Question: I have following objects stacked in a 1D array:
'''
var colors = ["#FF0000", "#00FF00", "#0000FF", "#FF00FF", "#00FFFF"];
var array1D = [
{ level: 1, x: 0, y: 0 },
{ level: 1, x: 0, y: 1 },
{ level: 1, x: 1, y: 0 },
{ level: 4, x: 8, y: 8 },
{ level: 4, x: 8, y: 9 },
{ level: 5, x: 18, y: 16 },
{ level: 5, x: 18, y: 17 },
{ level: 5, x: 19, y: 16 },
{ level: 5, x: 19, y: 17 },
{ level: 5, x: 18, y: 18 },
{ level: 5, x: 18, y: 19 },
{ level: 5, x: 19, y: 18 },
{ level: 5, x: 19, y: 19 },
{ level: 4, x: 8, y: 10 },
{ level: 4, x: 8, y: 11 },
{ level: 5, x: 18, y: 20 },
{ level: 5, x: 18, y: 21 },
{ level: 5, x: 19, y: 20 },
{ level: 5, x: 19, y: 21 },
{ level: 4, x: 9, y: 11 },
{ level: 5, x: 20, y: 16 },
{ level: 5, x: 20, y: 17 },
{ level: 5, x: 21, y: 16 },
{ level: 5, x: 21, y: 17 },
{ level: 5, x: 20, y: 18 },
{ level: 5, x: 20, y: 19 },
{ level: 5, x: 21, y: 18 },
{ level: 5, x: 21, y: 19 },
{ level: 4, x: 11, y: 8 },
{ level: 5, x: 22, y: 18 },
{ level: 5, x: 22, y: 19 },
{ level: 5, x: 23, y: 18 },
{ level: 5, x: 23, y: 19 },
{ level: 5, x: 20, y: 20 },
{ level: 5, x: 20, y: 21 },
{ level: 5, x: 21, y: 20 },
{ level: 5, x: 21, y: 21 },
{ level: 4, x: 10, y: 11 },
{ level: 5, x: 22, y: 20 },
{ level: 5, x: 22, y: 21 },
{ level: 5, x: 23, y: 20 },
{ level: 5, x: 23, y: 21 },
{ level: 4, x: 11, y: 11 },
{ level: 2, x: 2, y: 3 },
{ level: 2, x: 3, y: 2 },
{ level: 2, x: 3, y: 3 }
];
'''
It's basically a quadtree structure, so you don't need to validate if you can build a tree from it or not.
Visually it looks like following illustration:

The code for viz is very simple:
'''
quad.sort(function(a_, b_){ return a_.level - b_.level; })
var canvas = document.createElement("canvas");
document.body.appendChild(canvas)
canvas.width = 512;
canvas.height = 512;
var ctx = canvas.getContext("2d");
quad.forEach(function(node_){
ctx.fillStyle = colors[node_.level - 1];
var w = 256;
for(var i = 0; i < node_.level; i++) { w /= 2; }
var x = 256;
for(var i = 0; i < node_.level; i++) { x /= 2; }
x *= node_.x;
var y = 256;
for(var i = 0; i < node_.level; i++) { y /= 2; }
y *= node_.y;
ctx.fillRect(x + 1, y + 1, w - 2, w - 2);
});
'''
The task is to build a tree out of these nodes in a fastest way as possible to get something like this:
'''
var result = [
{id: "0.1", children: null },
{id: "0.2", children: null },
{id: "0.3", children: null },
{id: "0.4", children: [
{ id: "0.1.1", children: [
...
] },
{ id: "0.1.2", children: [] },
{ id: "0.1.3", children: [] },
{ id: "0.1.4", children: [] },
] }
];
'''
UPDATE:
ID's are generating by this logic--top-left is 1, top-right is 2, bottom-left is 3, bottom-right is 4.
So, i.e. left green square at the bottom is 4.3, its neighbour to the right is 4.4. The first magenta square is 4.1.1.
In initial 1D array level, x and y values are in charge of positioning and scaling partitions, so you could always get its level and parents by these values.
All I need to convert 1D array to 2D tree by using these level, x and y values.
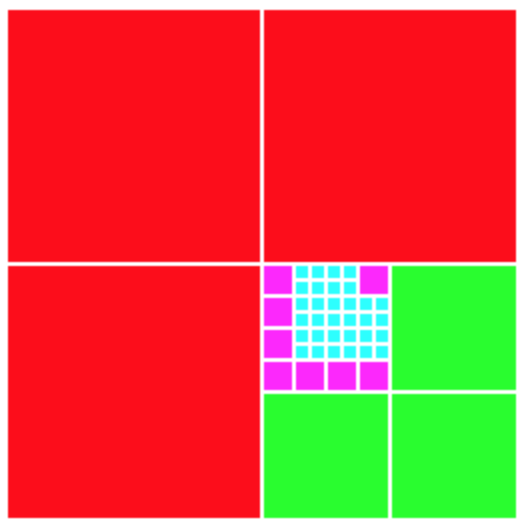
Answer: I am trying to understand and to build it, I have a solution that seems to work, but requires the levels not to "jump" (i.e. be continuous), so in your example, there is no level 3, is that valid? I created a slightly simplified example to show how this can work for continuous levels:
'''
const colors = ["#FF0000", "#00FF00", "#0000FF", "#FF00FF", "#00FFFF"];
const array1D = [
{ level: 1, x: 0, y: 0 },
{ level: 1, x: 16, y: 0 },
{ level: 1, x: 0, y: 16 },
//*
//*
{ level: 3, x: 16, y: 16 },
{ level: 3, x: 20, y: 16 },
{ level: 3, x: 16, y: 20 },
{ level: 3, x: 20, y: 20 },
//*/
{ level: 2, x: 24, y: 16 },
{ level: 2, x: 16, y: 24 },
{ level: 2, x: 24, y: 24 }
//*
];
const arrayNested = createdNestedQuadTree(array1D);
console.log(arrayNested);
function createdNestedQuadTree(input, level) {
const nestedOutput = [];
//don't mutate input, call with shallow copy:
innerRecursive([...input], nestedOutput);
function innerRecursive(currArr, parentArr, level){
const currentLevel = level || 1;
const currentChildren = [];
const pointOfNesting = {};
for (let i of [1,2,3,4]){
const item = currArr[i-1];
//console.log(currentLevel, i, item);
if (currentLevel == item.level){
item.id = '${currentLevel}.${i}';
item.children = null;
parentArr.push(item);
//console.log('output', nestedOutput);
}
else {
pointOfNesting.id = '${currentLevel}.${i}';
pointOfNesting.children = [];
parentArr.push(pointOfNesting);
//console.log('parent', parentArr);
let child = currArr[i-1];
let j = i - 1;
let position = 1;
//console.log(child);
while (child && child.level > currentLevel){
//console.log('child', child);
currentChildren.push(child);
j +=1;
child = currArr[j];
}
currArr.splice(i-1, (j - (i-1) ) );
currArr.splice(i-1, 0, pointOfNesting);
//console.log('curr', currArr);
//console.log('parent', parentArr);
//console.log('children', currentChildren);
//console.log('output', nestedOutput);
innerRecursive([...currentChildren], pointOfNesting.children, currentLevel + 1)
}
}
}
return nestedOutput;
}
'''
'''
.as-console-wrapper { max-height: 100% !important; top: 0; }
'''
Output:
'''
[
{
"level": 1,
"x": 0,
"y": 0,
"id": "1.1",
"children": null
},
{
"level": 1,
"x": 16,
"y": 0,
"id": "1.2",
"children": null
},
{
"level": 1,
"x": 0,
"y": 16,
"id": "1.3",
"children": null
},
{
"id": "1.4",
"children": [
{
"id": "2.1",
"children": [
{
"level": 3,
"x": 16,
"y": 16,
"id": "3.1",
"children": null
},
{
"level": 3,
"x": 20,
"y": 16,
"id": "3.2",
"children": null
},
{
"level": 3,
"x": 16,
"y": 20,
"id": "3.3",
"children": null
},
{
"level": 3,
"x": 20,
"y": 20,
"id": "3.4",
"children": null
}
]
},
{
"level": 2,
"x": 24,
"y": 16,
"id": "2.2",
"children": null
},
{
"level": 2,
"x": 16,
"y": 24,
"id": "2.3",
"children": null
},
{
"level": 2,
"x": 24,
"y": 24,
"id": "2.4",
"children": null
}
]
}
]
'''
Corresponding to this quadtree (32 x 32):
<URL>
Here is a more complex example (but again continuous):
'''
const colors = ["#FF0000", "#00FF00", "#0000FF", "#FF00FF", "#00FFFF"];
const array1D = [
{ level: 1, x: 0, y: 0 },
{ level: 1, x: 16, y: 0 },
{ level: 1, x: 0, y: 16 },
//* <level 2>
//* <level 3>
{ level: 3, x: 16, y: 16 },
//* <level 4>
{ level: 4, x: 20, y: 16 },
//* <level 5>
{ level: 5, x: 22, y: 16 },
{ level: 5, x: 23, y: 16 },
{ level: 5, x: 22, y: 17 },
{ level: 5, x: 23, y: 17 },
//*/ </level 5>
{ level: 4, x: 20, y: 18 },
{ level: 4, x: 22, y: 18 },
//*/ </level 4>
{ level: 3, x: 16, y: 20 },
{ level: 3, x: 20, y: 20 },
//*/ </level 3>
{ level: 2, x: 24, y: 16 },
{ level: 2, x: 16, y: 24 },
{ level: 2, x: 24, y: 24 }
//* </level 2>
];
const arrayNested = createdNestedQuadTree(array1D);
console.log(arrayNested);
function createdNestedQuadTree(input, level) {
const nestedOutput = [];
//don't mutate input, call with shallow copy:
innerRecursive([...input], nestedOutput);
function innerRecursive(currArr, parentArr, level){
const currentLevel = level || 1;
const currentChildren = [];
const pointOfNesting = {};
for (let i of [1,2,3,4]){
const item = currArr[i-1];
//console.log(currentLevel, i, item);
if (currentLevel == item.level){
item.id = '${currentLevel}.${i}';
item.children = null;
parentArr.push(item);
//console.log('output', nestedOutput);
}
else {
pointOfNesting.id = '${currentLevel}.${i}';
pointOfNesting.children = [];
parentArr.push(pointOfNesting);
//console.log('parent', parentArr);
let child = currArr[i-1];
let j = i - 1;
let position = 1;
//console.log(child);
while (child && child.level > currentLevel){
//console.log('child', child);
currentChildren.push(child);
j +=1;
child = currArr[j];
}
currArr.splice(i-1, (j - (i-1) ) );
currArr.splice(i-1, 0, pointOfNesting);
innerRecursive([...currentChildren], pointOfNesting.children, currentLevel + 1)
}
}
}
return nestedOutput;
}
'''
'''
.as-console-wrapper { max-height: 100% !important; top: 0; }
'''
Output:
'''
[
{
"level": 1,
"x": 0,
"y": 0,
"id": "1.1",
"children": null
},
{
"level": 1,
"x": 16,
"y": 0,
"id": "1.2",
"children": null
},
{
"level": 1,
"x": 0,
"y": 16,
"id": "1.3",
"children": null
},
{
"id": "1.4",
"children": [
{
"id": "2.1",
"children": [
{
"level": 3,
"x": 16,
"y": 16,
"id": "3.1",
"children": null
},
{
"id": "3.2",
"children": [
{
"level": 4,
"x": 20,
"y": 16,
"id": "4.1",
"children": null
},
{
"id": "4.2",
"children": [
{
"level": 5,
"x": 22,
"y": 16,
"id": "5.1",
"children": null
},
{
"level": 5,
"x": 23,
"y": 16,
"id": "5.2",
"children": null
},
{
"level": 5,
"x": 22,
"y": 17,
"id": "5.3",
"children": null
},
{
"level": 5,
"x": 23,
"y": 17,
"id": "5.4",
"children": null
}
]
},
{
"level": 4,
"x": 20,
"y": 18,
"id": "4.3",
"children": null
},
{
"level": 4,
"x": 22,
"y": 18,
"id": "4.4",
"children": null
}
]
},
{
"level": 3,
"x": 16,
"y": 20,
"id": "3.3",
"children": null
},
{
"level": 3,
"x": 20,
"y": 20,
"id": "3.4",
"children": null
}
]
},
{
"level": 2,
"x": 24,
"y": 16,
"id": "2.2",
"children": null
},
{
"level": 2,
"x": 16,
"y": 24,
"id": "2.3",
"children": null
},
{
"level": 2,
"x": 24,
"y": 24,
"id": "2.4",
"children": null
}
]
}
]
'''
Corresponding to this quadtree (32 x 32):
<URL>